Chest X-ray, PA view. Patient: 69 years old, sex F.
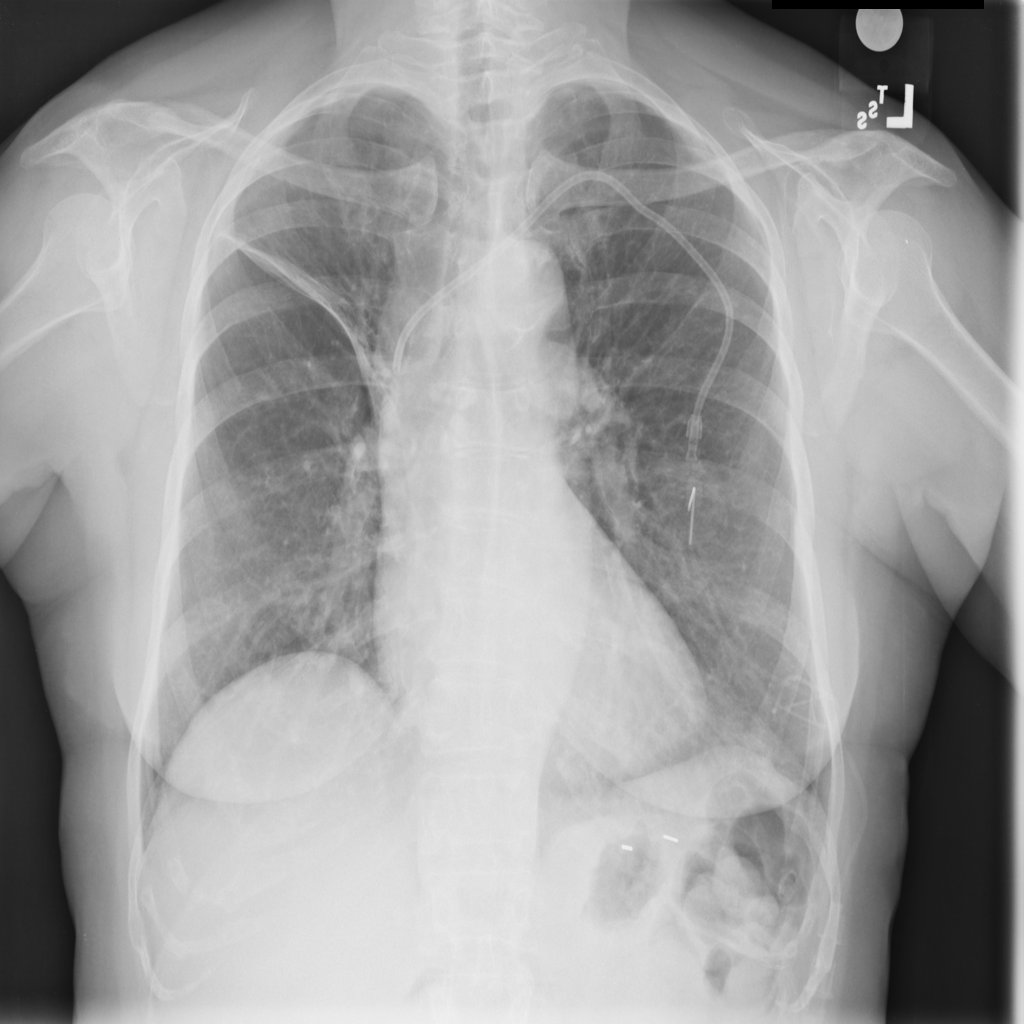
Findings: Atelectasis